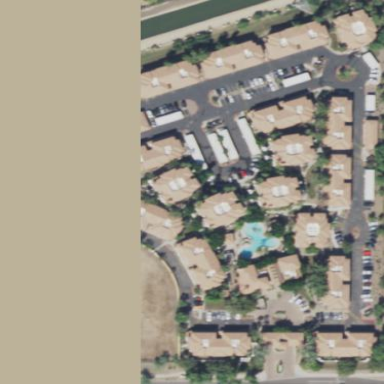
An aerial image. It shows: Residential area with apartments.